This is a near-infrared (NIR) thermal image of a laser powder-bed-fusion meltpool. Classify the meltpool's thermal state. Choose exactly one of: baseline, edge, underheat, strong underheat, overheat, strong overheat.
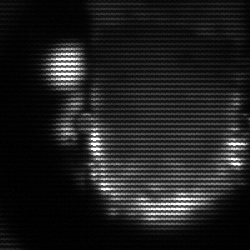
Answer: baseline